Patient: sex M, age 68
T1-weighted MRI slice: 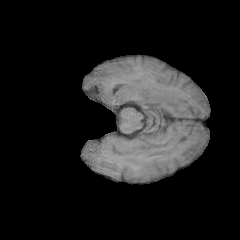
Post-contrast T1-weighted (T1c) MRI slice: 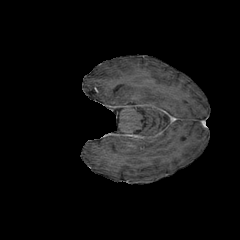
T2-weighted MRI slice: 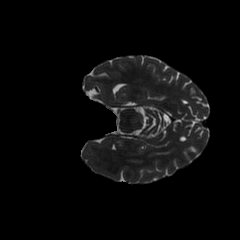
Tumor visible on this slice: no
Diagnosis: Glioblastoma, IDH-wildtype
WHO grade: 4